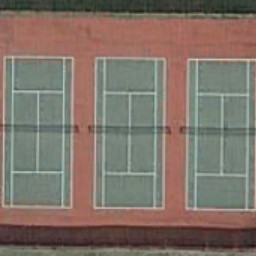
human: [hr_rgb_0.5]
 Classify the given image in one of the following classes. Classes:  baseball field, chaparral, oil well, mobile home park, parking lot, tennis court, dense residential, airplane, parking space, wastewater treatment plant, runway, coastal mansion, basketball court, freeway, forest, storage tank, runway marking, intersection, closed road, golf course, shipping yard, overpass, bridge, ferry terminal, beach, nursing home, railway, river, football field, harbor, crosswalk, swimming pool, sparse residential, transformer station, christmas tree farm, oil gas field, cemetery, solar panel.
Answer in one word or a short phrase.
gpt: tennis court